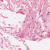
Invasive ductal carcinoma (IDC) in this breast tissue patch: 0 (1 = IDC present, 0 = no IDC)